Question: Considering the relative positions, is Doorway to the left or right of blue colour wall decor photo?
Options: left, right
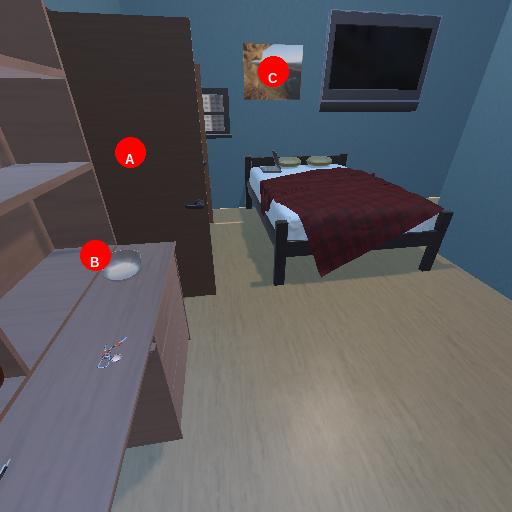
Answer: left